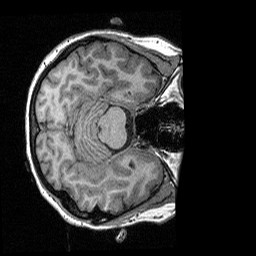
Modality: T1w
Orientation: axial
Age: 38
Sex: female
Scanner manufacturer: siemens
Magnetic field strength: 3 T
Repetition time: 2.3 s
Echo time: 0.00298 s